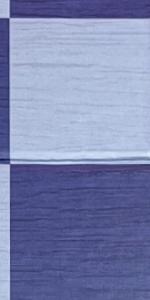
Label: Empty